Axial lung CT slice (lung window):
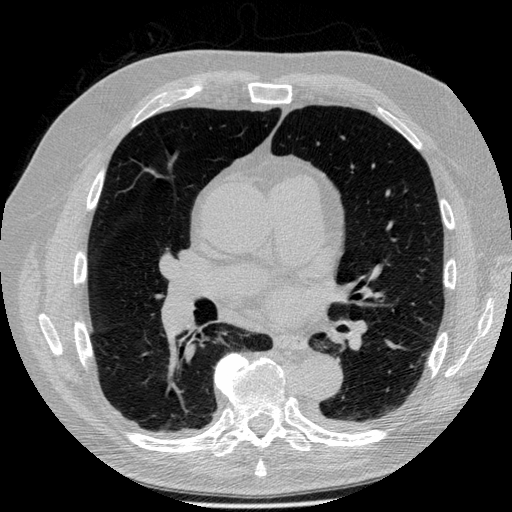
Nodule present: no